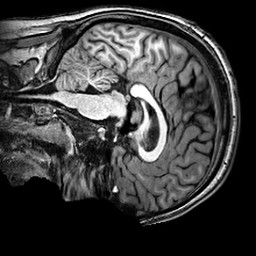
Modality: T1w
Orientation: sagittal
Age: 28
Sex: male